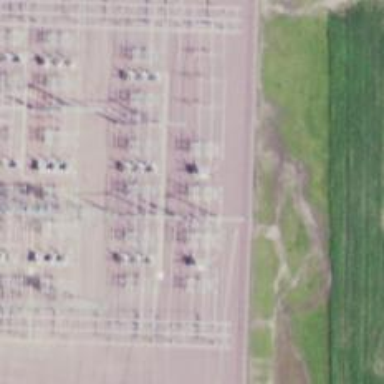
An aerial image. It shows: Switch used for power control.